Field crop: tomato
Growth stage: 1
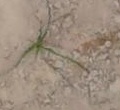
Species: cyperus